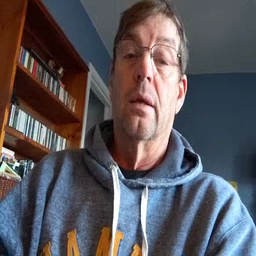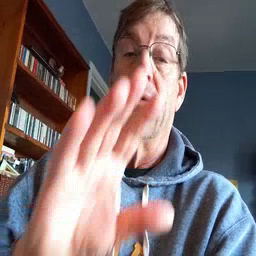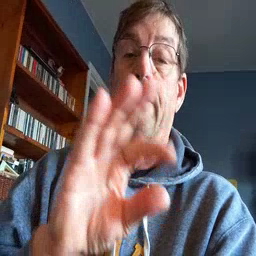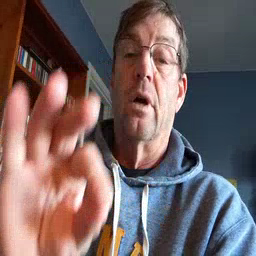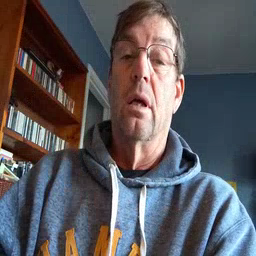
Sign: frenchfries